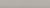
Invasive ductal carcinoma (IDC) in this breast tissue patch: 0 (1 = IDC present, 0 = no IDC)